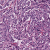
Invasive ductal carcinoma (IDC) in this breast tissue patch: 1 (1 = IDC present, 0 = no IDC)